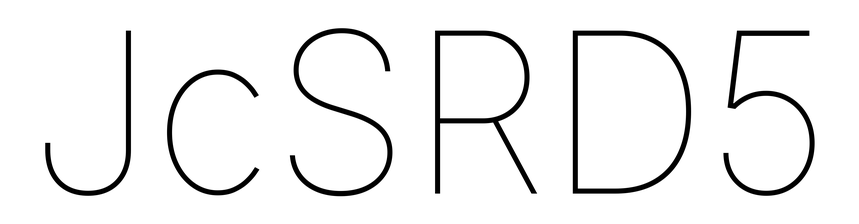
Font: Inter_Thin